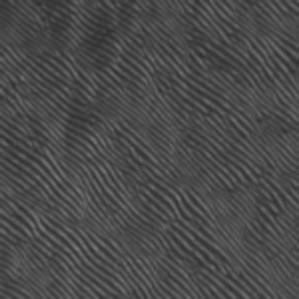
Label: frost